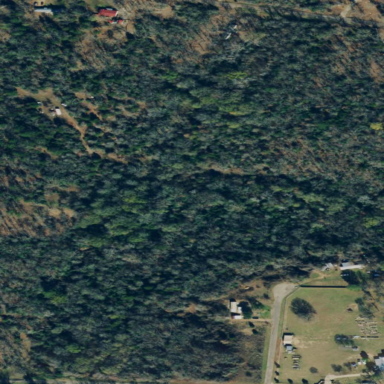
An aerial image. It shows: Mixed woodland with variety of leaf types and cycles.